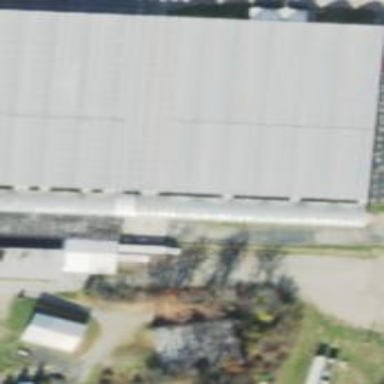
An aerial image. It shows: Greenhouse.